Question: I'm using Dapper to make a select in the database and the return shows the name of the columns differently.
Does anyone know why this occurs?
Image below, left(JSON returns from API), right(SQL Server Table)

---
Controller Method
'''
IEnumerable<Romaneio> romaneios;
string query = "SELECT * FROM TB_ROMANEIOS";
romaneios = await connection.QueryAsync<Romaneio>(query)
'''
The Class used by Dapper
'''
public class Romaneio
{
public string ROMANEIO_ID { get; set; }
public string PRODUTO_ID { get; set; }
public string DESCRICAO { get; set; }
public string QTD_PALLET { get; set; }
public string QTD_CX { get; set; }
public string QTD_TOTAL { get; set; }
public string QTD_CX_PL { get; set; }
public string QTD_UN_CX { get; set; }
public int STATUS_ROMANEIO { get; set; }
public DateTime DATA_ROMANEIO { get; set; }
}
'''
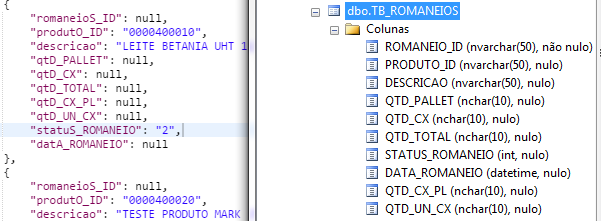
Answer: I had the same problem and I solved it by rewriting the attributes name, in your class you're using like this: 'ROMANEIO_ID'. Try rewrite to 'romaneio_id'.